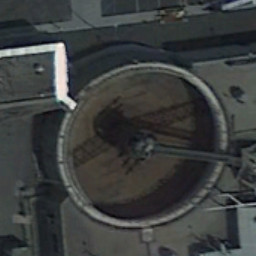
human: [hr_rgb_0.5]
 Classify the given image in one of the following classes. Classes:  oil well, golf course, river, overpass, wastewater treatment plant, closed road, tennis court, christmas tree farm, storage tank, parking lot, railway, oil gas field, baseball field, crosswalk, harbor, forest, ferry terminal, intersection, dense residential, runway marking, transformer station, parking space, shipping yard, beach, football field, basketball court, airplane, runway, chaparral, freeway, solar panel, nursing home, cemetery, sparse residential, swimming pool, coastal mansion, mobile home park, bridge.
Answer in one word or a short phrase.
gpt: wastewater treatment plant